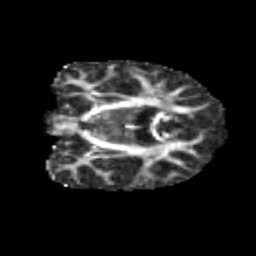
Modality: FA
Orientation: coronal
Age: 10
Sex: male
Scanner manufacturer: siemens
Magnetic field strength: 3 T
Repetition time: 3.8 s
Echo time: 0.07 s